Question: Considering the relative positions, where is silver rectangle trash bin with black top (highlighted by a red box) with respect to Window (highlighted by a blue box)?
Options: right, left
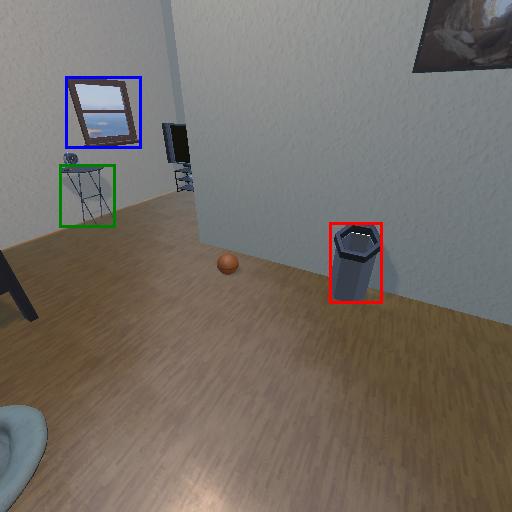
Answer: right